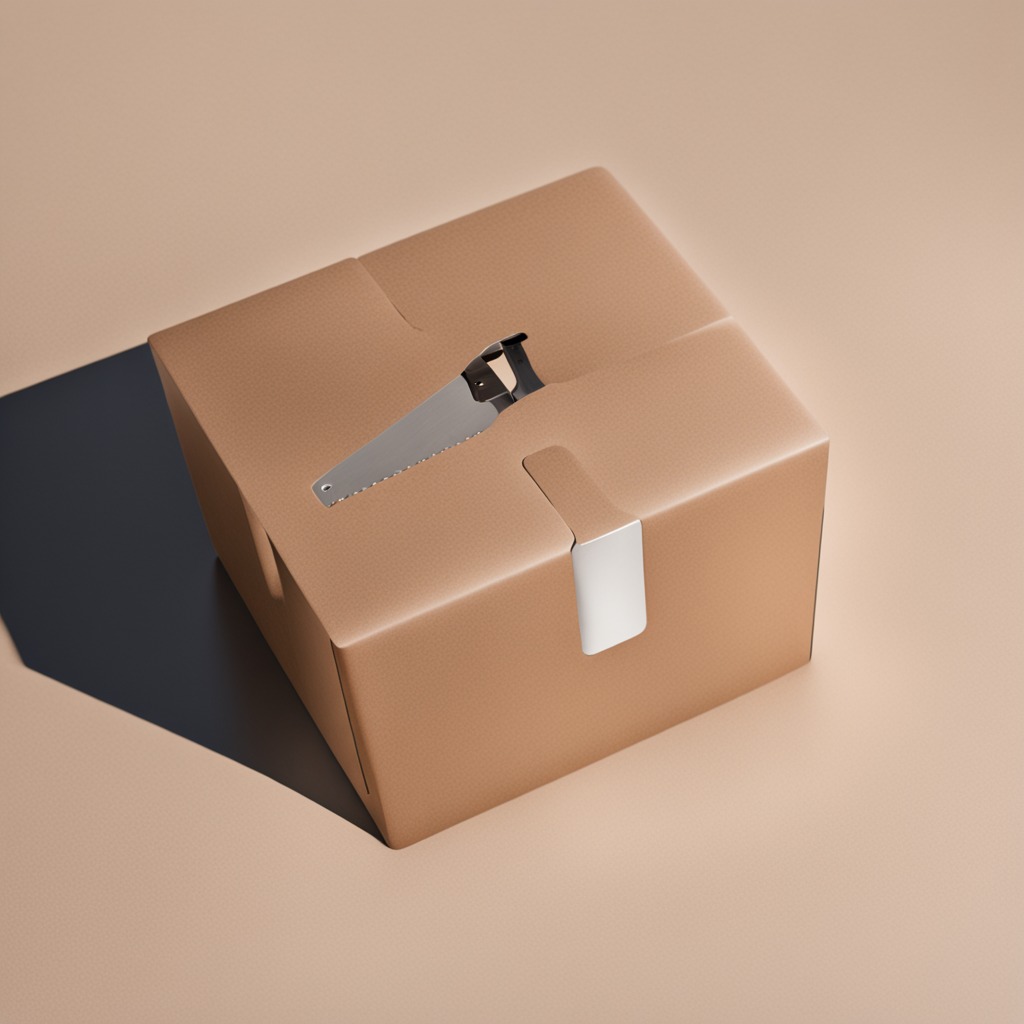
A handheld metal saw is lying on a clean dry cardboard box surface in an outdoor workshop during daytime bright natural light soft shadows slightly creased but